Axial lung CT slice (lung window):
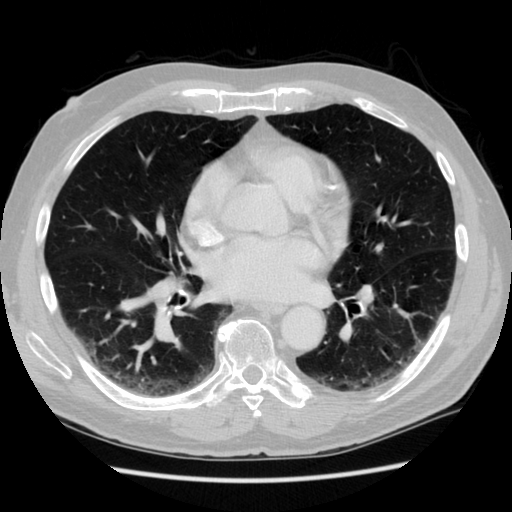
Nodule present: no